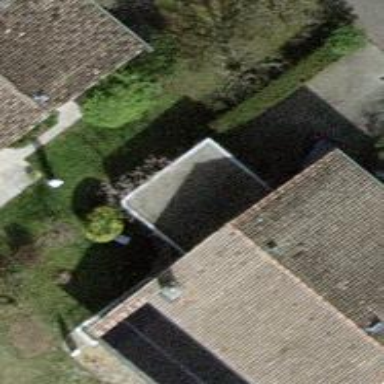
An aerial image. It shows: Garage building.